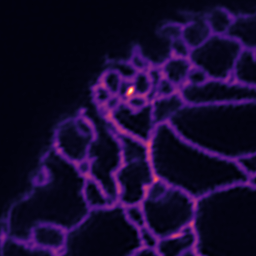
Label: Super-resolution ER image